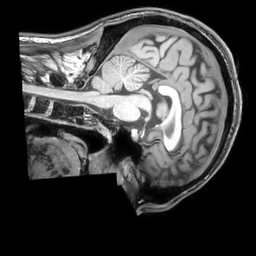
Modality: T1w
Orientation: sagittal
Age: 28
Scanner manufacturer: philips
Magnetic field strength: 3 T
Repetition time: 0.007 s
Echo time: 0.003501 s